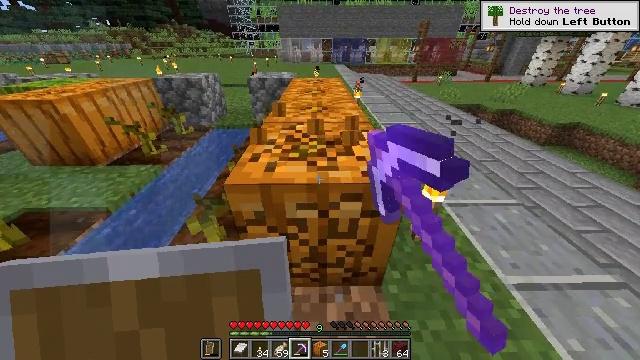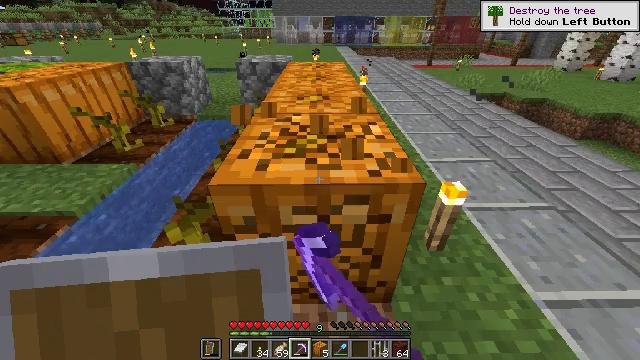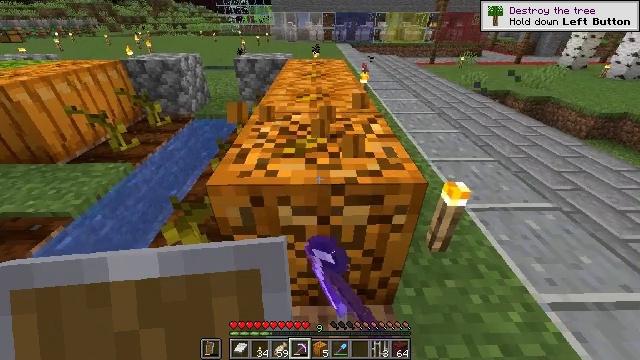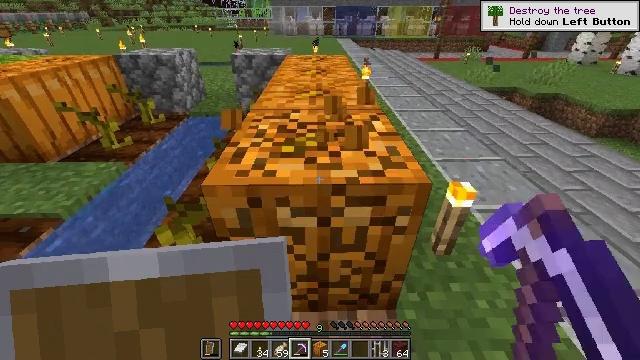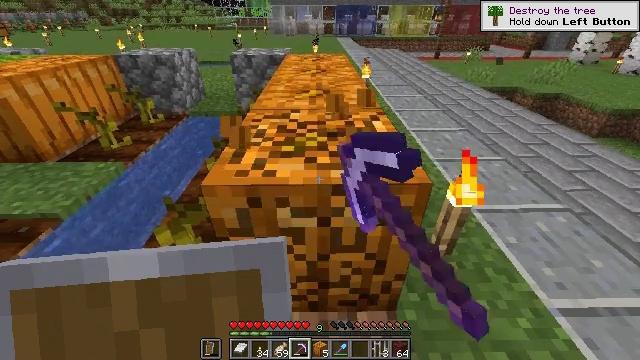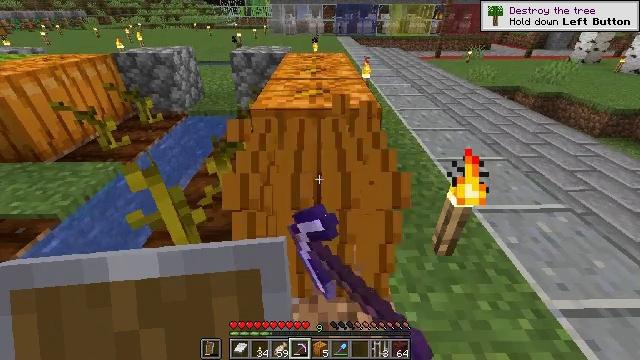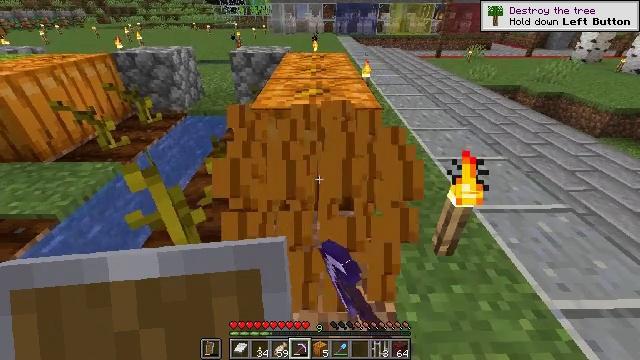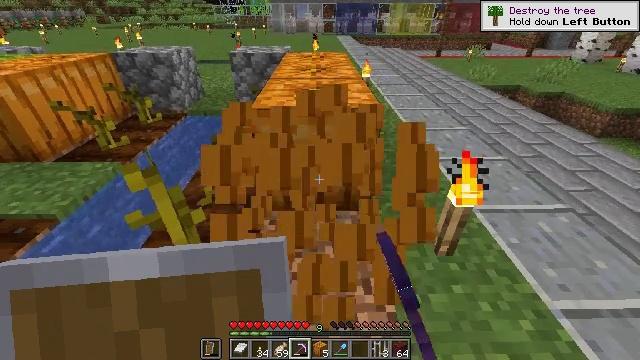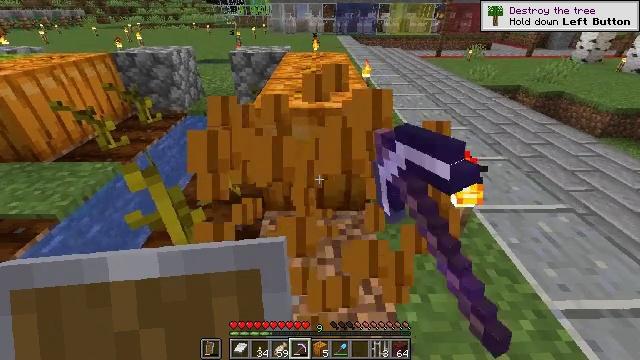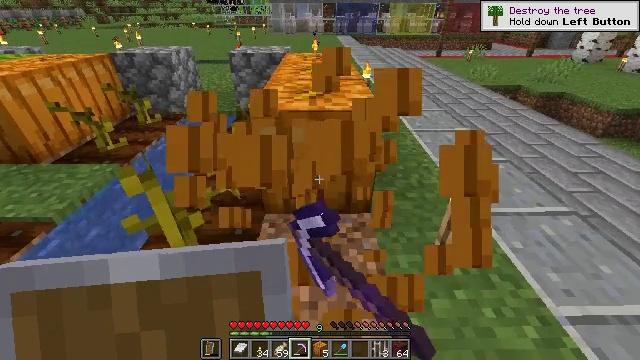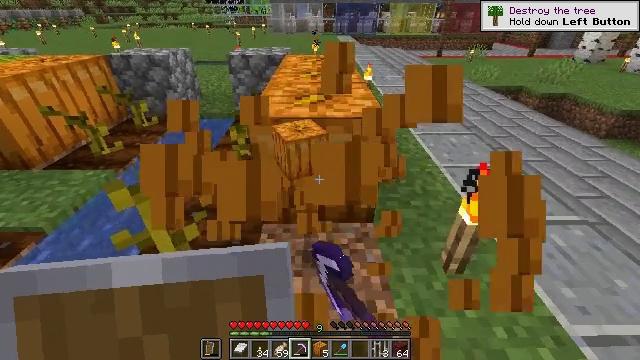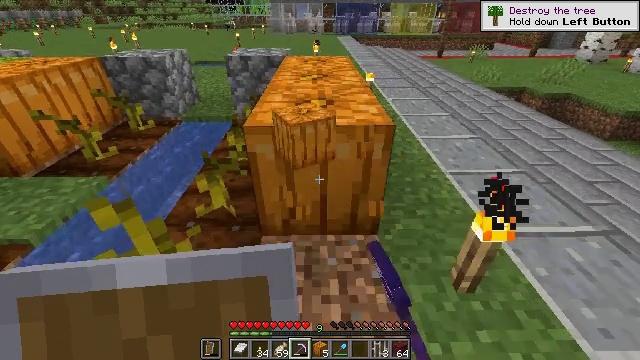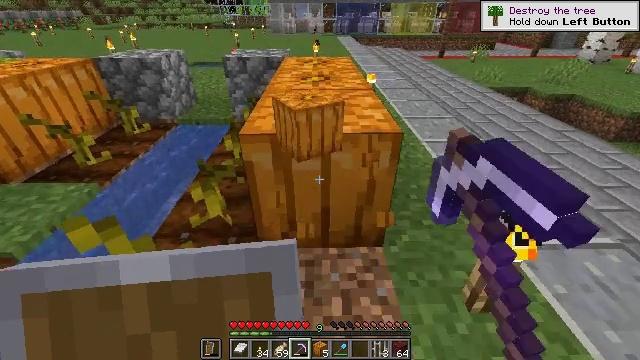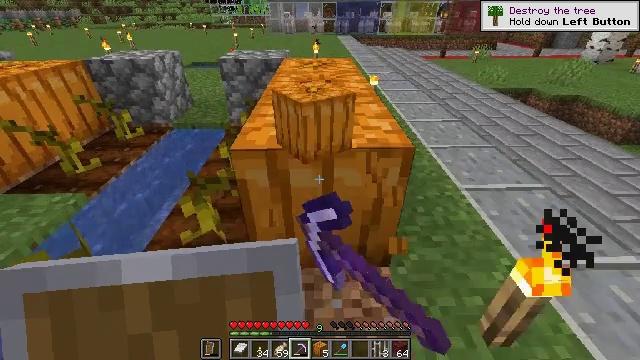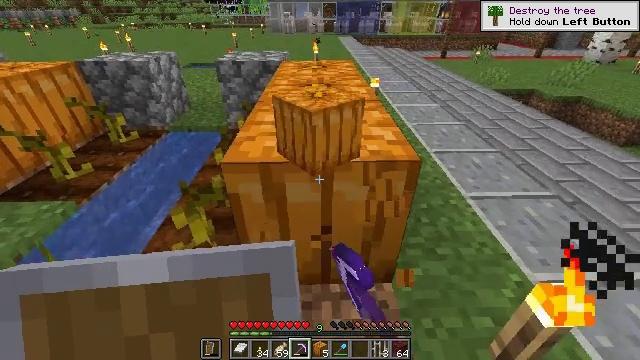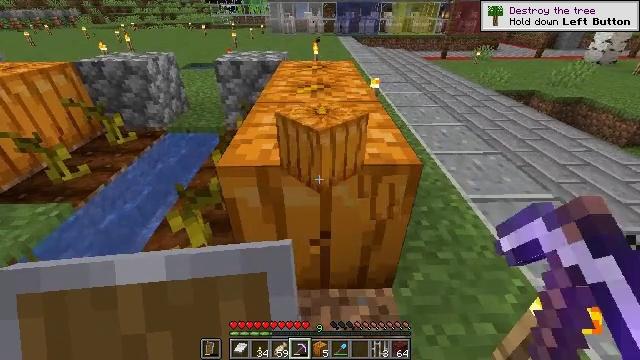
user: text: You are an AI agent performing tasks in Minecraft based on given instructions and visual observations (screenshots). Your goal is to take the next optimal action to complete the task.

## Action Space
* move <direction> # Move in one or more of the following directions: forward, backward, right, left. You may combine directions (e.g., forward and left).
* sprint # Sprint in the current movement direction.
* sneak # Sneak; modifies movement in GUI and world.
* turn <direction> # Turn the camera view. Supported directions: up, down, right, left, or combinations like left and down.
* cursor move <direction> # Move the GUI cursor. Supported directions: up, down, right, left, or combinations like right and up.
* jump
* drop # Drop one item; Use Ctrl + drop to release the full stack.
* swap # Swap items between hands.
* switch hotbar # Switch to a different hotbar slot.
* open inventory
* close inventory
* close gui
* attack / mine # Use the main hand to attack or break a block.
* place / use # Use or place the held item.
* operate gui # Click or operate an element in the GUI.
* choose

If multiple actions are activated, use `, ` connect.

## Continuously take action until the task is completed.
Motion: motion action
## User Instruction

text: Harvest a pumpkin from the field.
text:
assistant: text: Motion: attack / mine
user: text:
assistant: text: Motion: attack / mine
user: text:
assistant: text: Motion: attack / mine
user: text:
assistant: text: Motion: attack / mine
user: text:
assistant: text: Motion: attack / mine
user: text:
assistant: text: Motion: attack / mine
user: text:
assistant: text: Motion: attack / mine
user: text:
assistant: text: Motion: attack / mine
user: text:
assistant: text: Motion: move forward, attack / mine
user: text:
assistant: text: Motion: move forward, attack / mine
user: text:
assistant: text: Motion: move forward, attack / mine
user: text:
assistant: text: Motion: move forward, attack / mine
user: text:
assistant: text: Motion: attack / mine
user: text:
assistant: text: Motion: attack / mine
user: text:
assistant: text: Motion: attack / mine
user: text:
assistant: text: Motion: attack / mine
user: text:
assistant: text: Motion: attack / mine
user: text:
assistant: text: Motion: attack / mine
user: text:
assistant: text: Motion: attack / mine
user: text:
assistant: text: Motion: attack / mine
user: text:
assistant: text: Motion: turn up, attack / mine
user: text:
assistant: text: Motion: attack / mine
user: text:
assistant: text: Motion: attack / mine
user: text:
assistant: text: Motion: attack / mine
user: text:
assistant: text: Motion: move forward, attack / mine
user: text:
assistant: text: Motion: move forward, attack / mine
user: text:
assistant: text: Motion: move forward, attack / mine
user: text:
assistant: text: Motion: attack / mine
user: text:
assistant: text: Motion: attack / mine
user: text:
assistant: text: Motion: attack / mine